Aerial crown-view tile of a tropical tree (Barro Colorado Island, Panama), acquired 20240611:
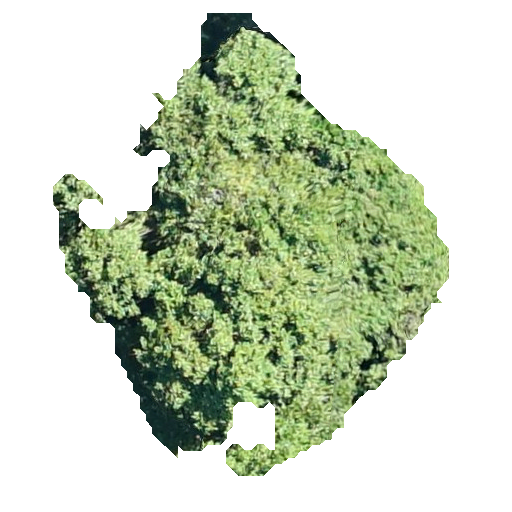
Species: Hieronyma alchorneoides
GBIF accepted scientific name: Hieronyma alchorneoides
Crown area: 160.94 m²